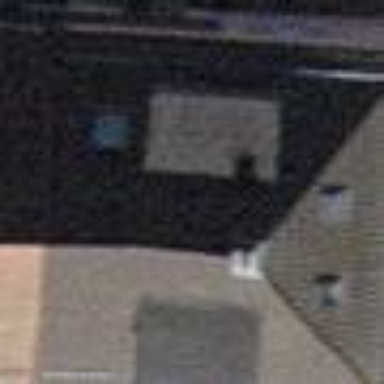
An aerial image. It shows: Building with tile roof.